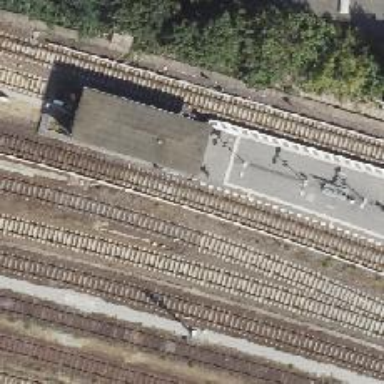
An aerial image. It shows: Railway signal.